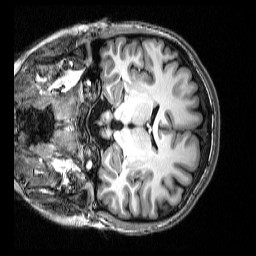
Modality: T1w
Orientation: coronal
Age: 22
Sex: male
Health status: healthy
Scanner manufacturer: siemens
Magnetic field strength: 3 T
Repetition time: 2.53 s
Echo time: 0.00339 s